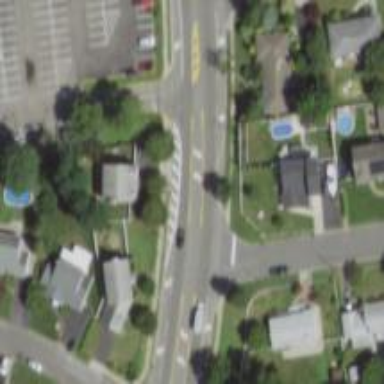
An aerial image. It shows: Unmarked crossing on footway.